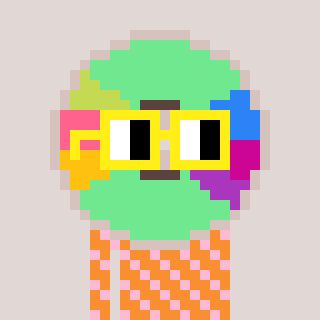
a pixel art character with square yellow glasses, a cd-shaped head and a orange-colored body on a warm background